Field crop: tomato
Growth stage: 2
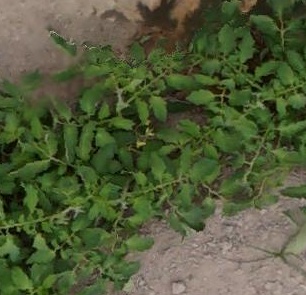
Species: tomato